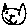
Label: cat